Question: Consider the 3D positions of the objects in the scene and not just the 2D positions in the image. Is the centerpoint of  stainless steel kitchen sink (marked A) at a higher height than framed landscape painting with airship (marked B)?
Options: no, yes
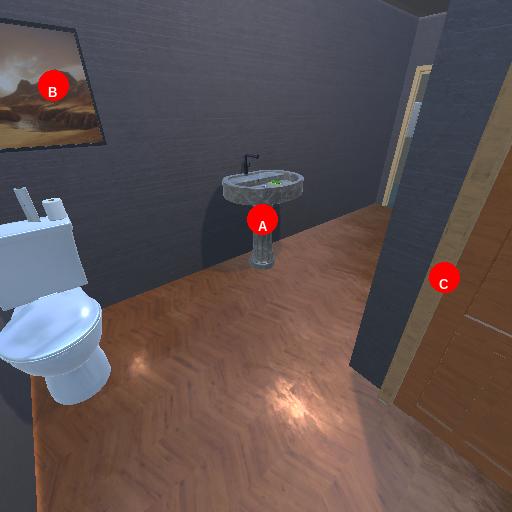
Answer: no